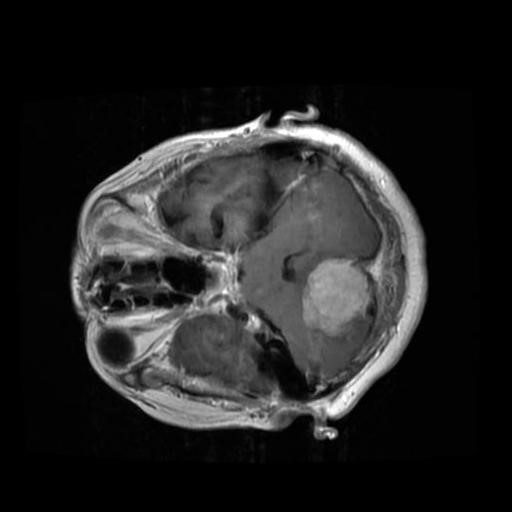
Label: brain_menin